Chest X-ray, PA view. Patient: 32 years old, sex M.
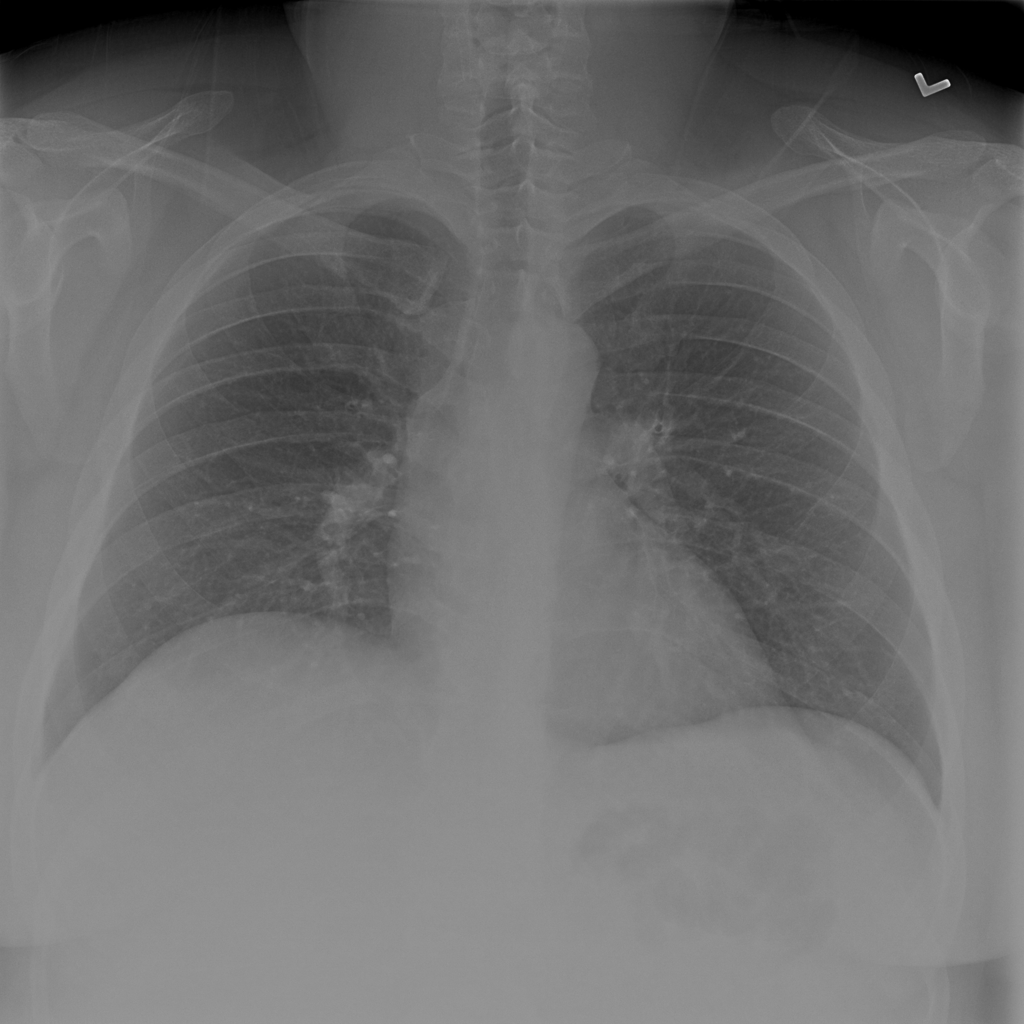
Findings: No Finding